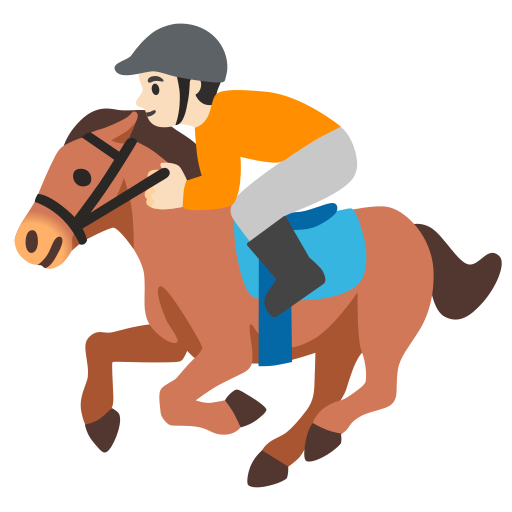
Emoji: 🏇🏻